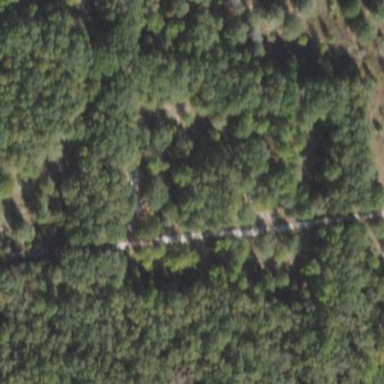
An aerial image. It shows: Woodland consisting mainly of needle-leaved trees.